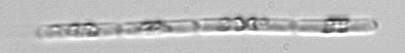
Label: Dactyliosolen_fragilissimus